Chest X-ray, PA view. Patient: 38 years old, sex F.
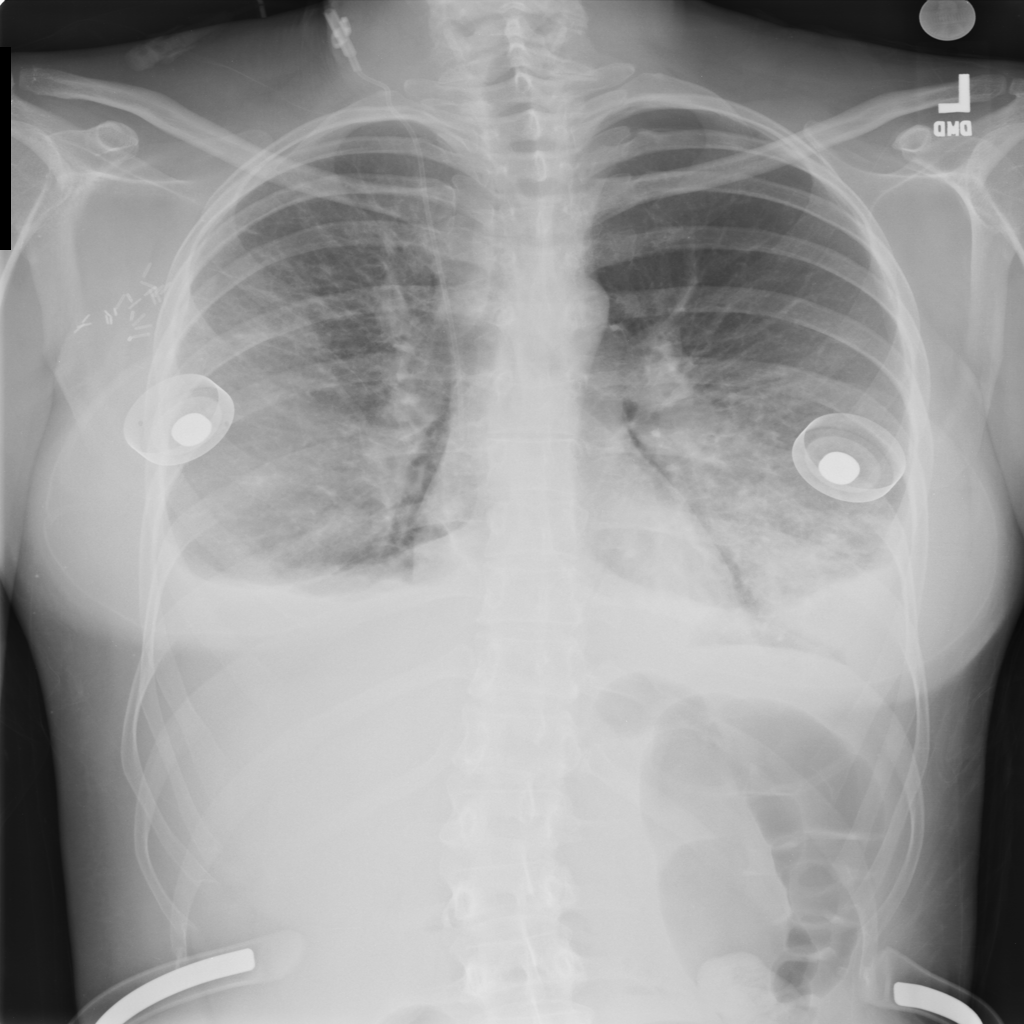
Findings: Consolidation, Effusion, Infiltration